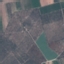
Land use / land cover: PermanentCrop